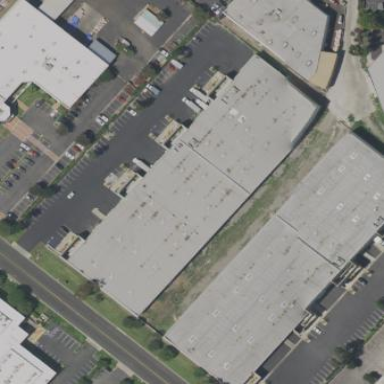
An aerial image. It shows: Commercial building.